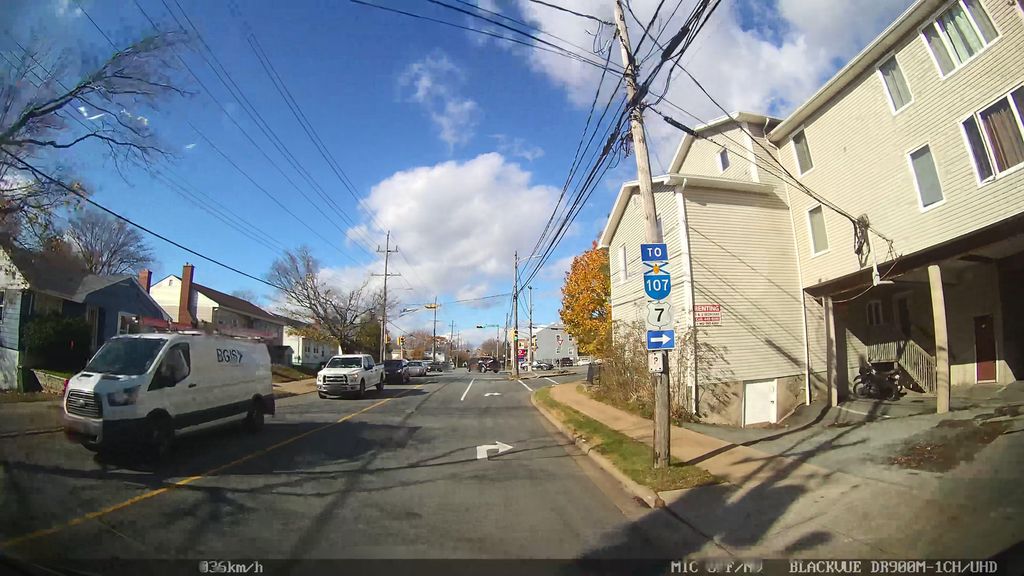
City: halifax